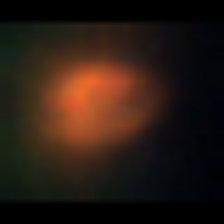
Taxon: NanoPlankton
Group: Other